Field crop: maize
Growth stage: 2
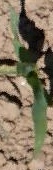
Species: maize